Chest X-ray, PA view. Patient: 23 years old, sex F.
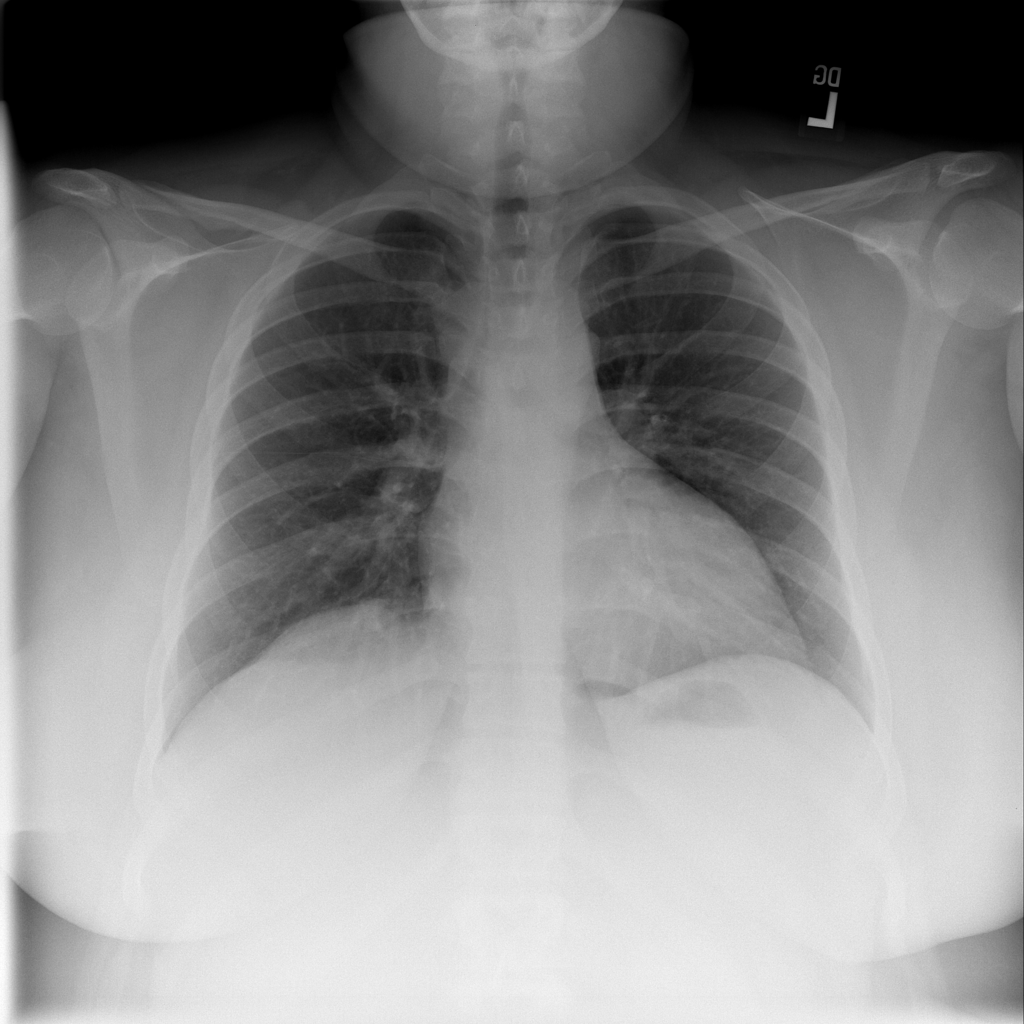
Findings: No Finding